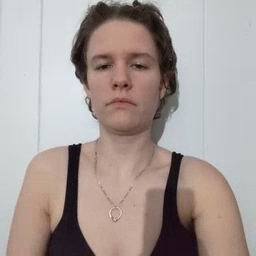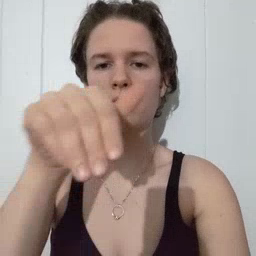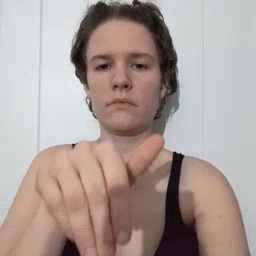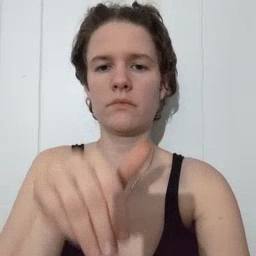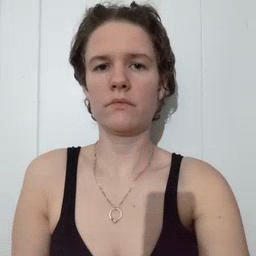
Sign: night